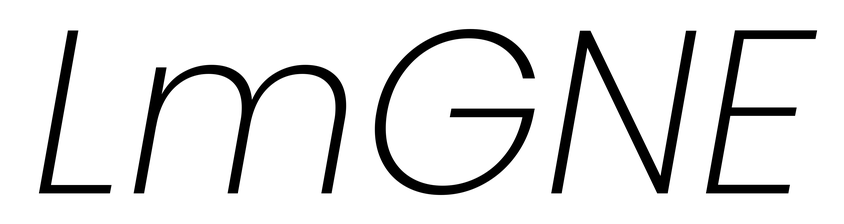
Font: Poppins-ExtraLightItalic